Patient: sex M, age 45
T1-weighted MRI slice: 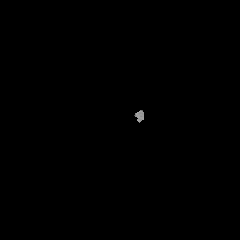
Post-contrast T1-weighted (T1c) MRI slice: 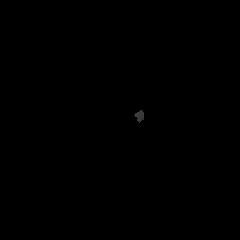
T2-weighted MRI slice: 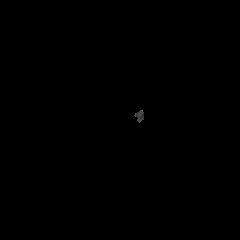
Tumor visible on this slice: no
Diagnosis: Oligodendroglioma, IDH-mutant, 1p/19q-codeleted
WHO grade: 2